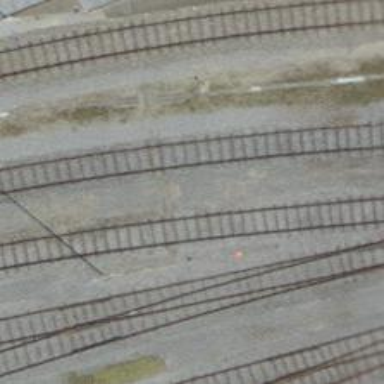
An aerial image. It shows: Railway yard with one track.